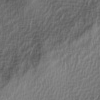
Atmospheric dust classification: not_dusty